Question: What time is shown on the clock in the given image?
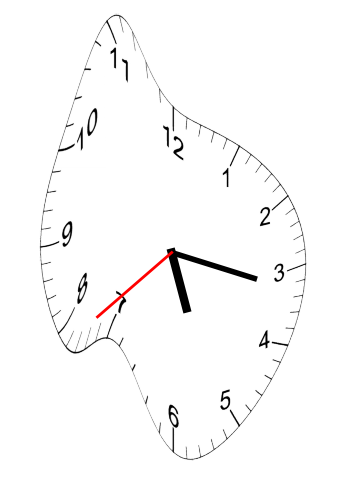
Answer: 05:16:38